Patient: sex F, age 86
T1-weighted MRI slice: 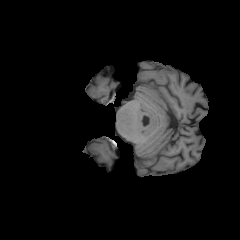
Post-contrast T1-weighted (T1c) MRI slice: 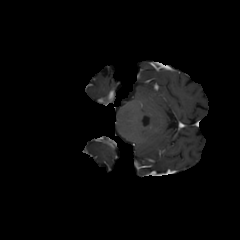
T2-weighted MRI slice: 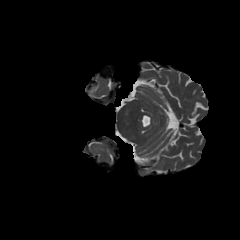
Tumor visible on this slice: no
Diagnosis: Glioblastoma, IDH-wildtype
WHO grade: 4